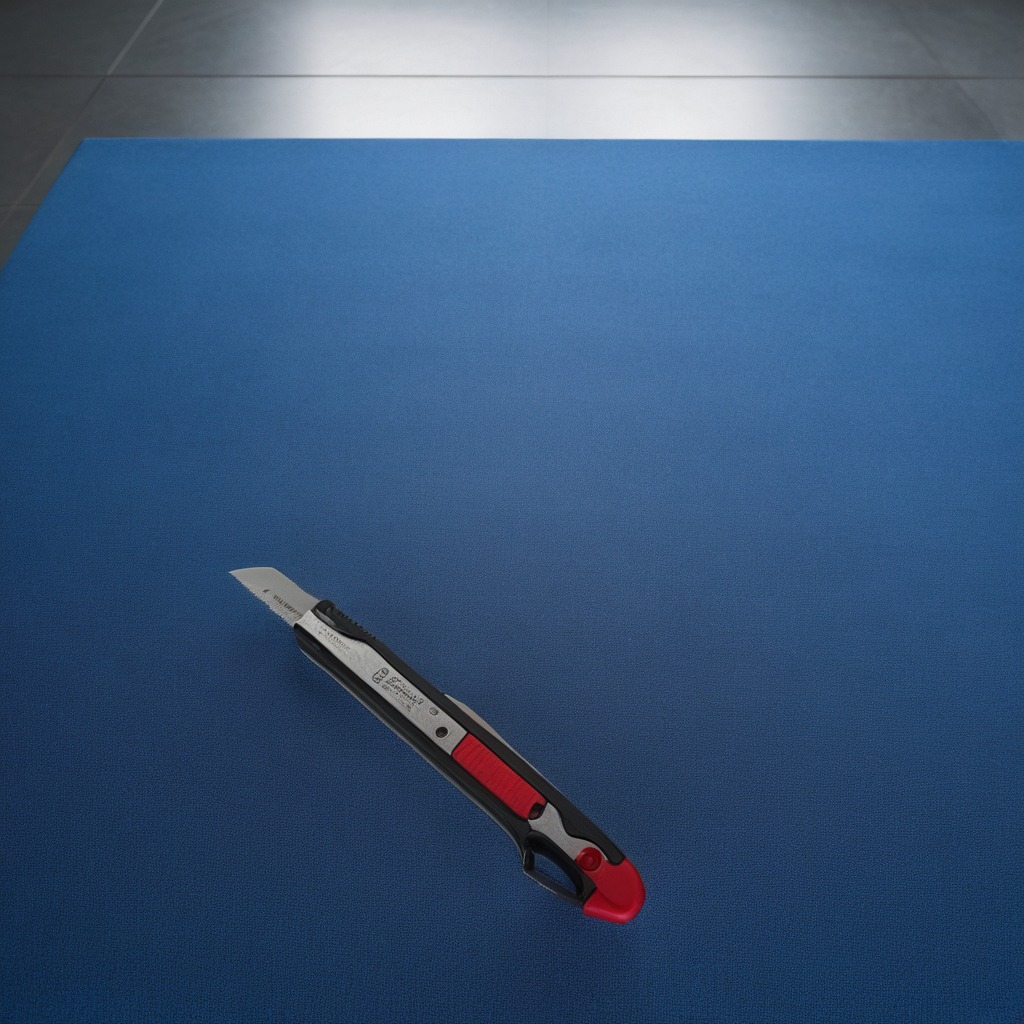
A utility knife lies on the granite tabletop.